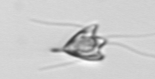
Label: Pyramimonas_longicauda